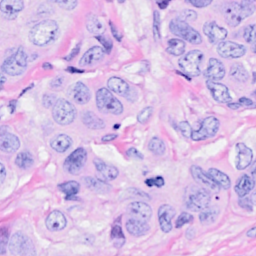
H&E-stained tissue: Breast